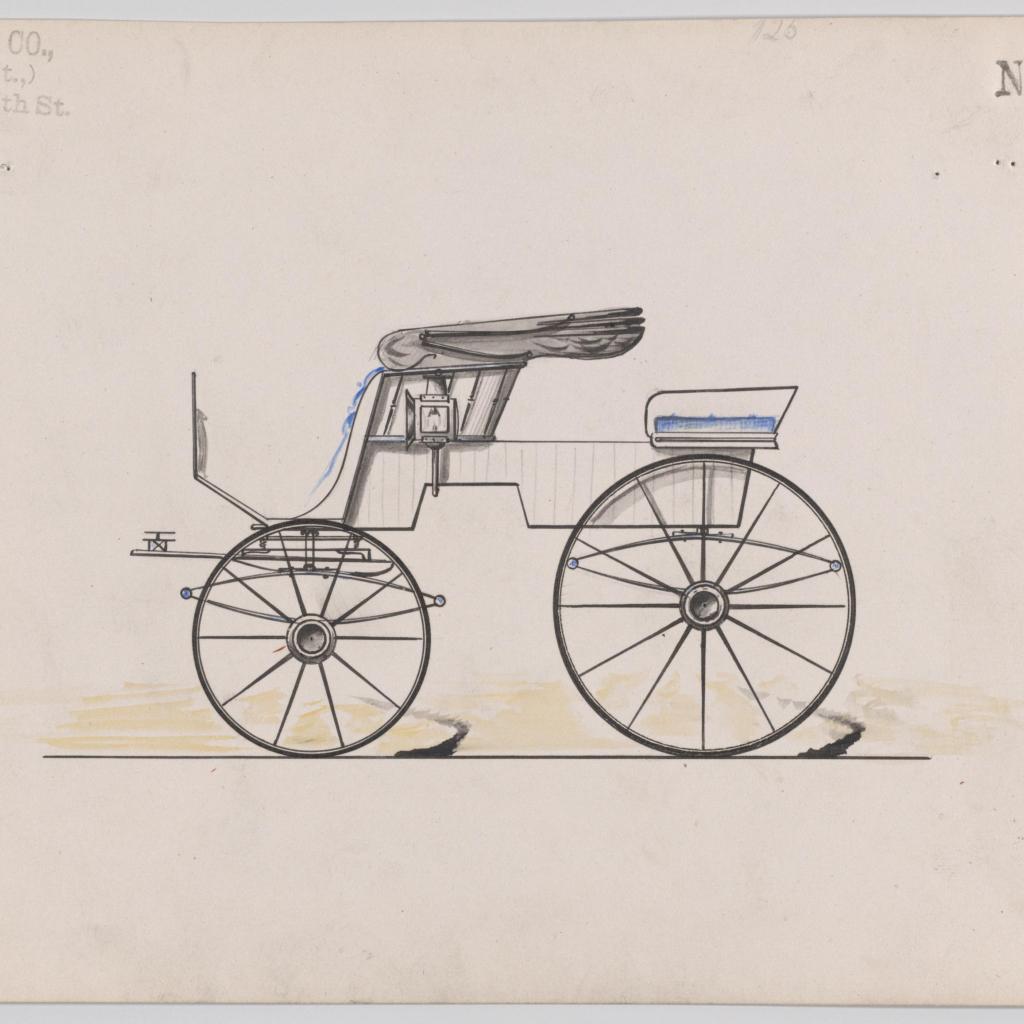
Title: Design for Stanhope Phaeton, no. 3309a
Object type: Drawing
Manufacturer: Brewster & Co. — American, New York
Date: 1877
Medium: Graphite, pen and black ink, watercolor and gouache
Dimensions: sheet: 6 3/8 x 9 1/8 in. (16.2 x 23.2 cm)
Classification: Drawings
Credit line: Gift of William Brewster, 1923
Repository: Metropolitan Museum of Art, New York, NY